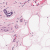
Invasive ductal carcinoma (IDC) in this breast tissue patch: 0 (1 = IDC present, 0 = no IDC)